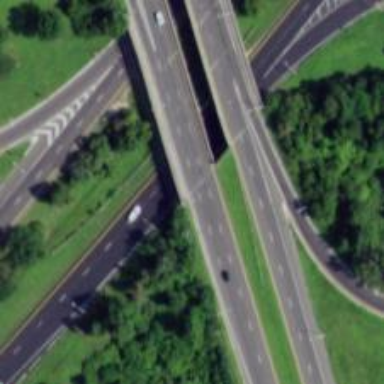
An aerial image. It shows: Trunk highway bridge.